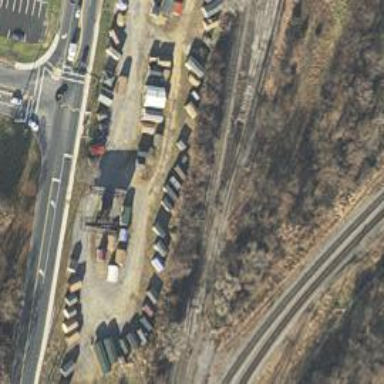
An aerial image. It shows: Railway siding for service.